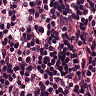
Metastatic tissue present: no